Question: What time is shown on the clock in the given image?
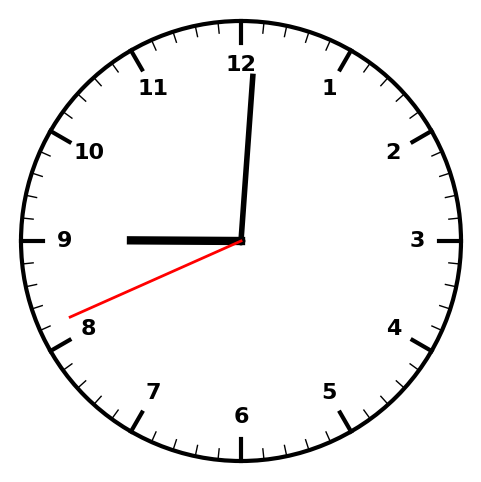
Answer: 09:00:41